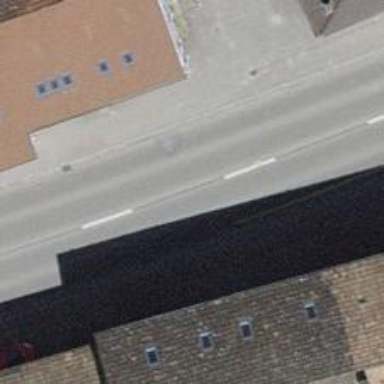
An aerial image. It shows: Secondary road with asphalt surface.